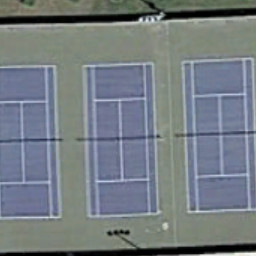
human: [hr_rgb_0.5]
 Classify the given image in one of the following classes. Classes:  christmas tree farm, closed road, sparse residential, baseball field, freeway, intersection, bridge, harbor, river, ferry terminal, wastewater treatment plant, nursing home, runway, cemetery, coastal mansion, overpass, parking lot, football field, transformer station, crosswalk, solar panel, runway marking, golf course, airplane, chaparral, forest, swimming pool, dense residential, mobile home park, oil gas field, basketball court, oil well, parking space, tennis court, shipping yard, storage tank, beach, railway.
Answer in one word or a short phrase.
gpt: tennis court